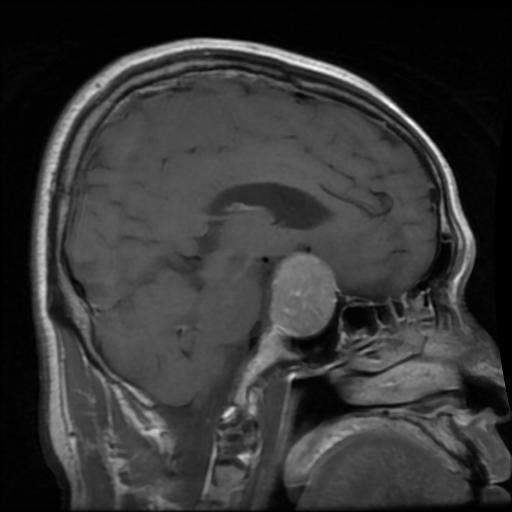
Label: pituitary